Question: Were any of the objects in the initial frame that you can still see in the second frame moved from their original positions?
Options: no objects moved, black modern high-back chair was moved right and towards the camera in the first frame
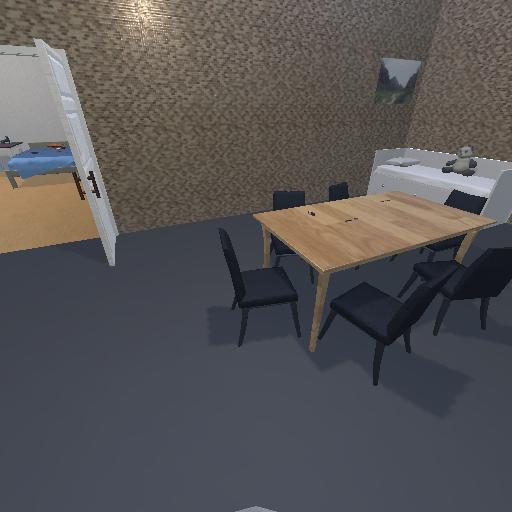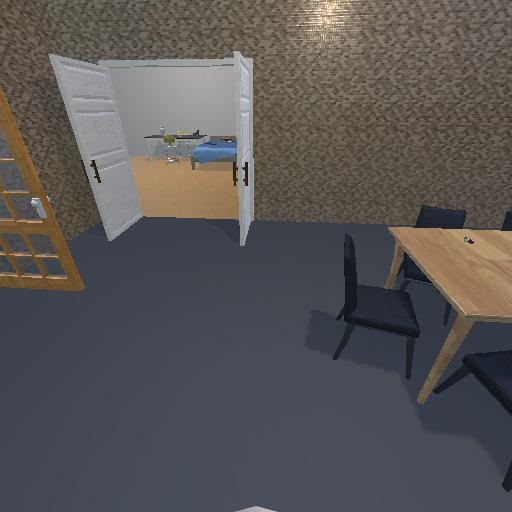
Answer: no objects moved